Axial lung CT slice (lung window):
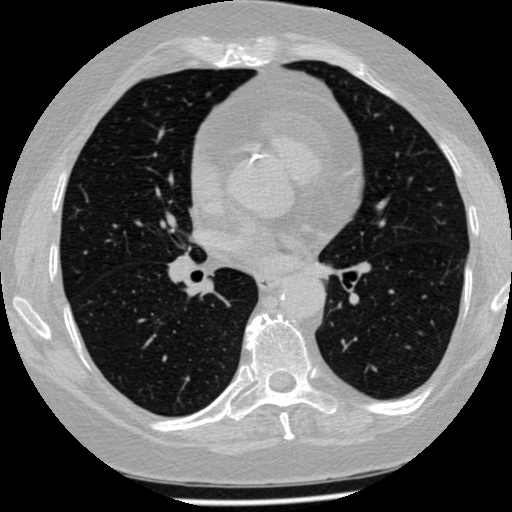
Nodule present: no